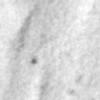
Label: no_change